Field crop: maize
Growth stage: 2
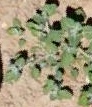
Species: chenopodium